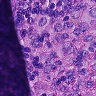
Metastatic tissue present: no